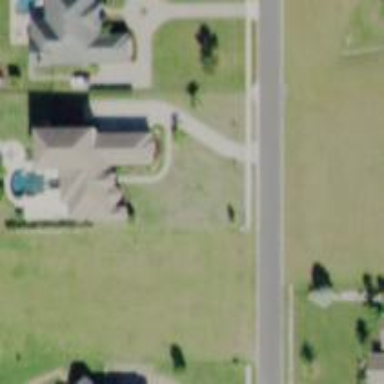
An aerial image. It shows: Driveway.